Question: I have been working for a while with SQL Server and I noticed that Microsoft always uses lower cases for all the standard columns (i.g. in the master db). Is there a good reason for following this in my own models? Maybe a performance reason?

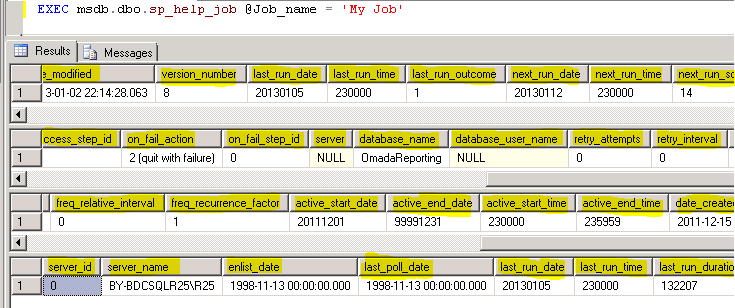
Answer: Helps when the server is configured with case sensitive collation. If that were the case, then having mixed case names will sure cause a lot of headaches.
How do I know? I was stuck with sp_MSforeachdb in a multiple server scenario and one server had a case sensitive collation. Took me a lot longer than it would have otherwise, to figure out the MS is caps, even with an underscore.
Raj